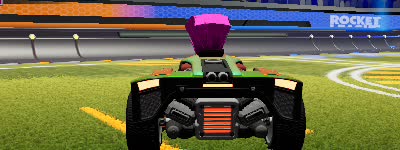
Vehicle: breakout